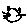
Label: cat